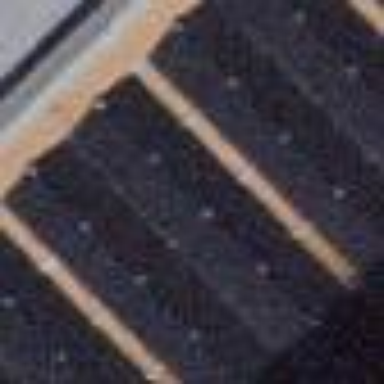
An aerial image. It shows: Solar power generator.